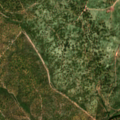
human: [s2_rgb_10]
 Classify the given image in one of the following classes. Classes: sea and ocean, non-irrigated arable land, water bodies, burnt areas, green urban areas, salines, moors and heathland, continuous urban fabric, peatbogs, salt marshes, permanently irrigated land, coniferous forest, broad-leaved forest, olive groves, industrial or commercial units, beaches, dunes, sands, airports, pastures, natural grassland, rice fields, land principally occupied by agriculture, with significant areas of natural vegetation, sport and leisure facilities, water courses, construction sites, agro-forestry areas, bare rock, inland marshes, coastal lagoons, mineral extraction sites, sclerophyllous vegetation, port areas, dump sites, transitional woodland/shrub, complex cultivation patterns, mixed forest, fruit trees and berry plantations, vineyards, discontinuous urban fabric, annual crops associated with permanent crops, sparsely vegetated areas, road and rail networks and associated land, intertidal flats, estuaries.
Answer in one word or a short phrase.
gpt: continuous urban fabric